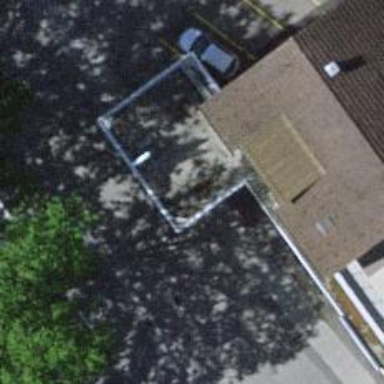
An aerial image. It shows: Fuel station.